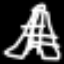
Label: The Eiffel Tower